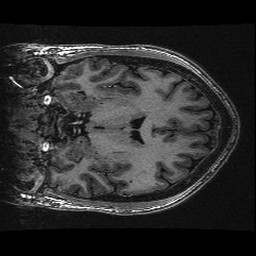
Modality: T1w
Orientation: coronal
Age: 27
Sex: male
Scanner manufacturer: ge
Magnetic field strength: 3 T
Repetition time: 0.008848 s
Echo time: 0.003544 s